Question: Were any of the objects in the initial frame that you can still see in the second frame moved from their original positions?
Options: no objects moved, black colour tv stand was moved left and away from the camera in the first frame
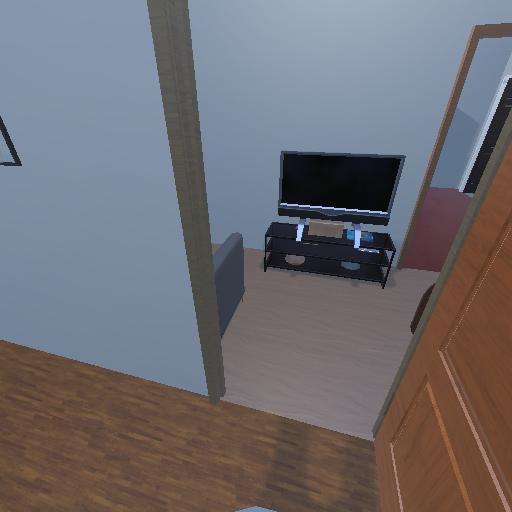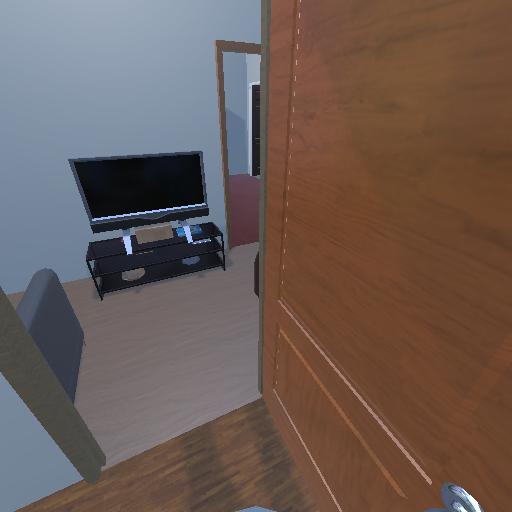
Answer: no objects moved